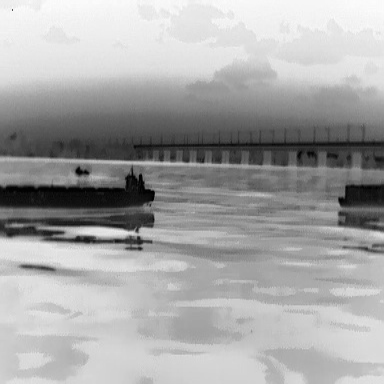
There is a warship in the infrared image.